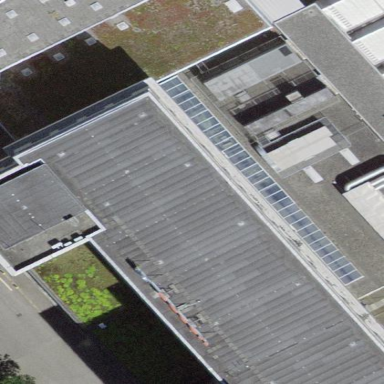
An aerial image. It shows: Industrial building with flat roof.